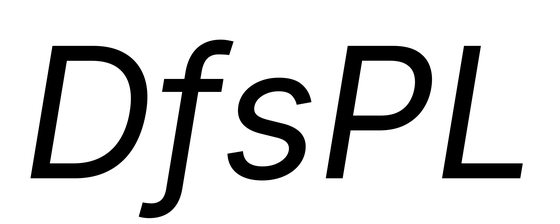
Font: Inter-Italic_Italic